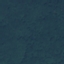
Land use / land cover class: Forest